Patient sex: M
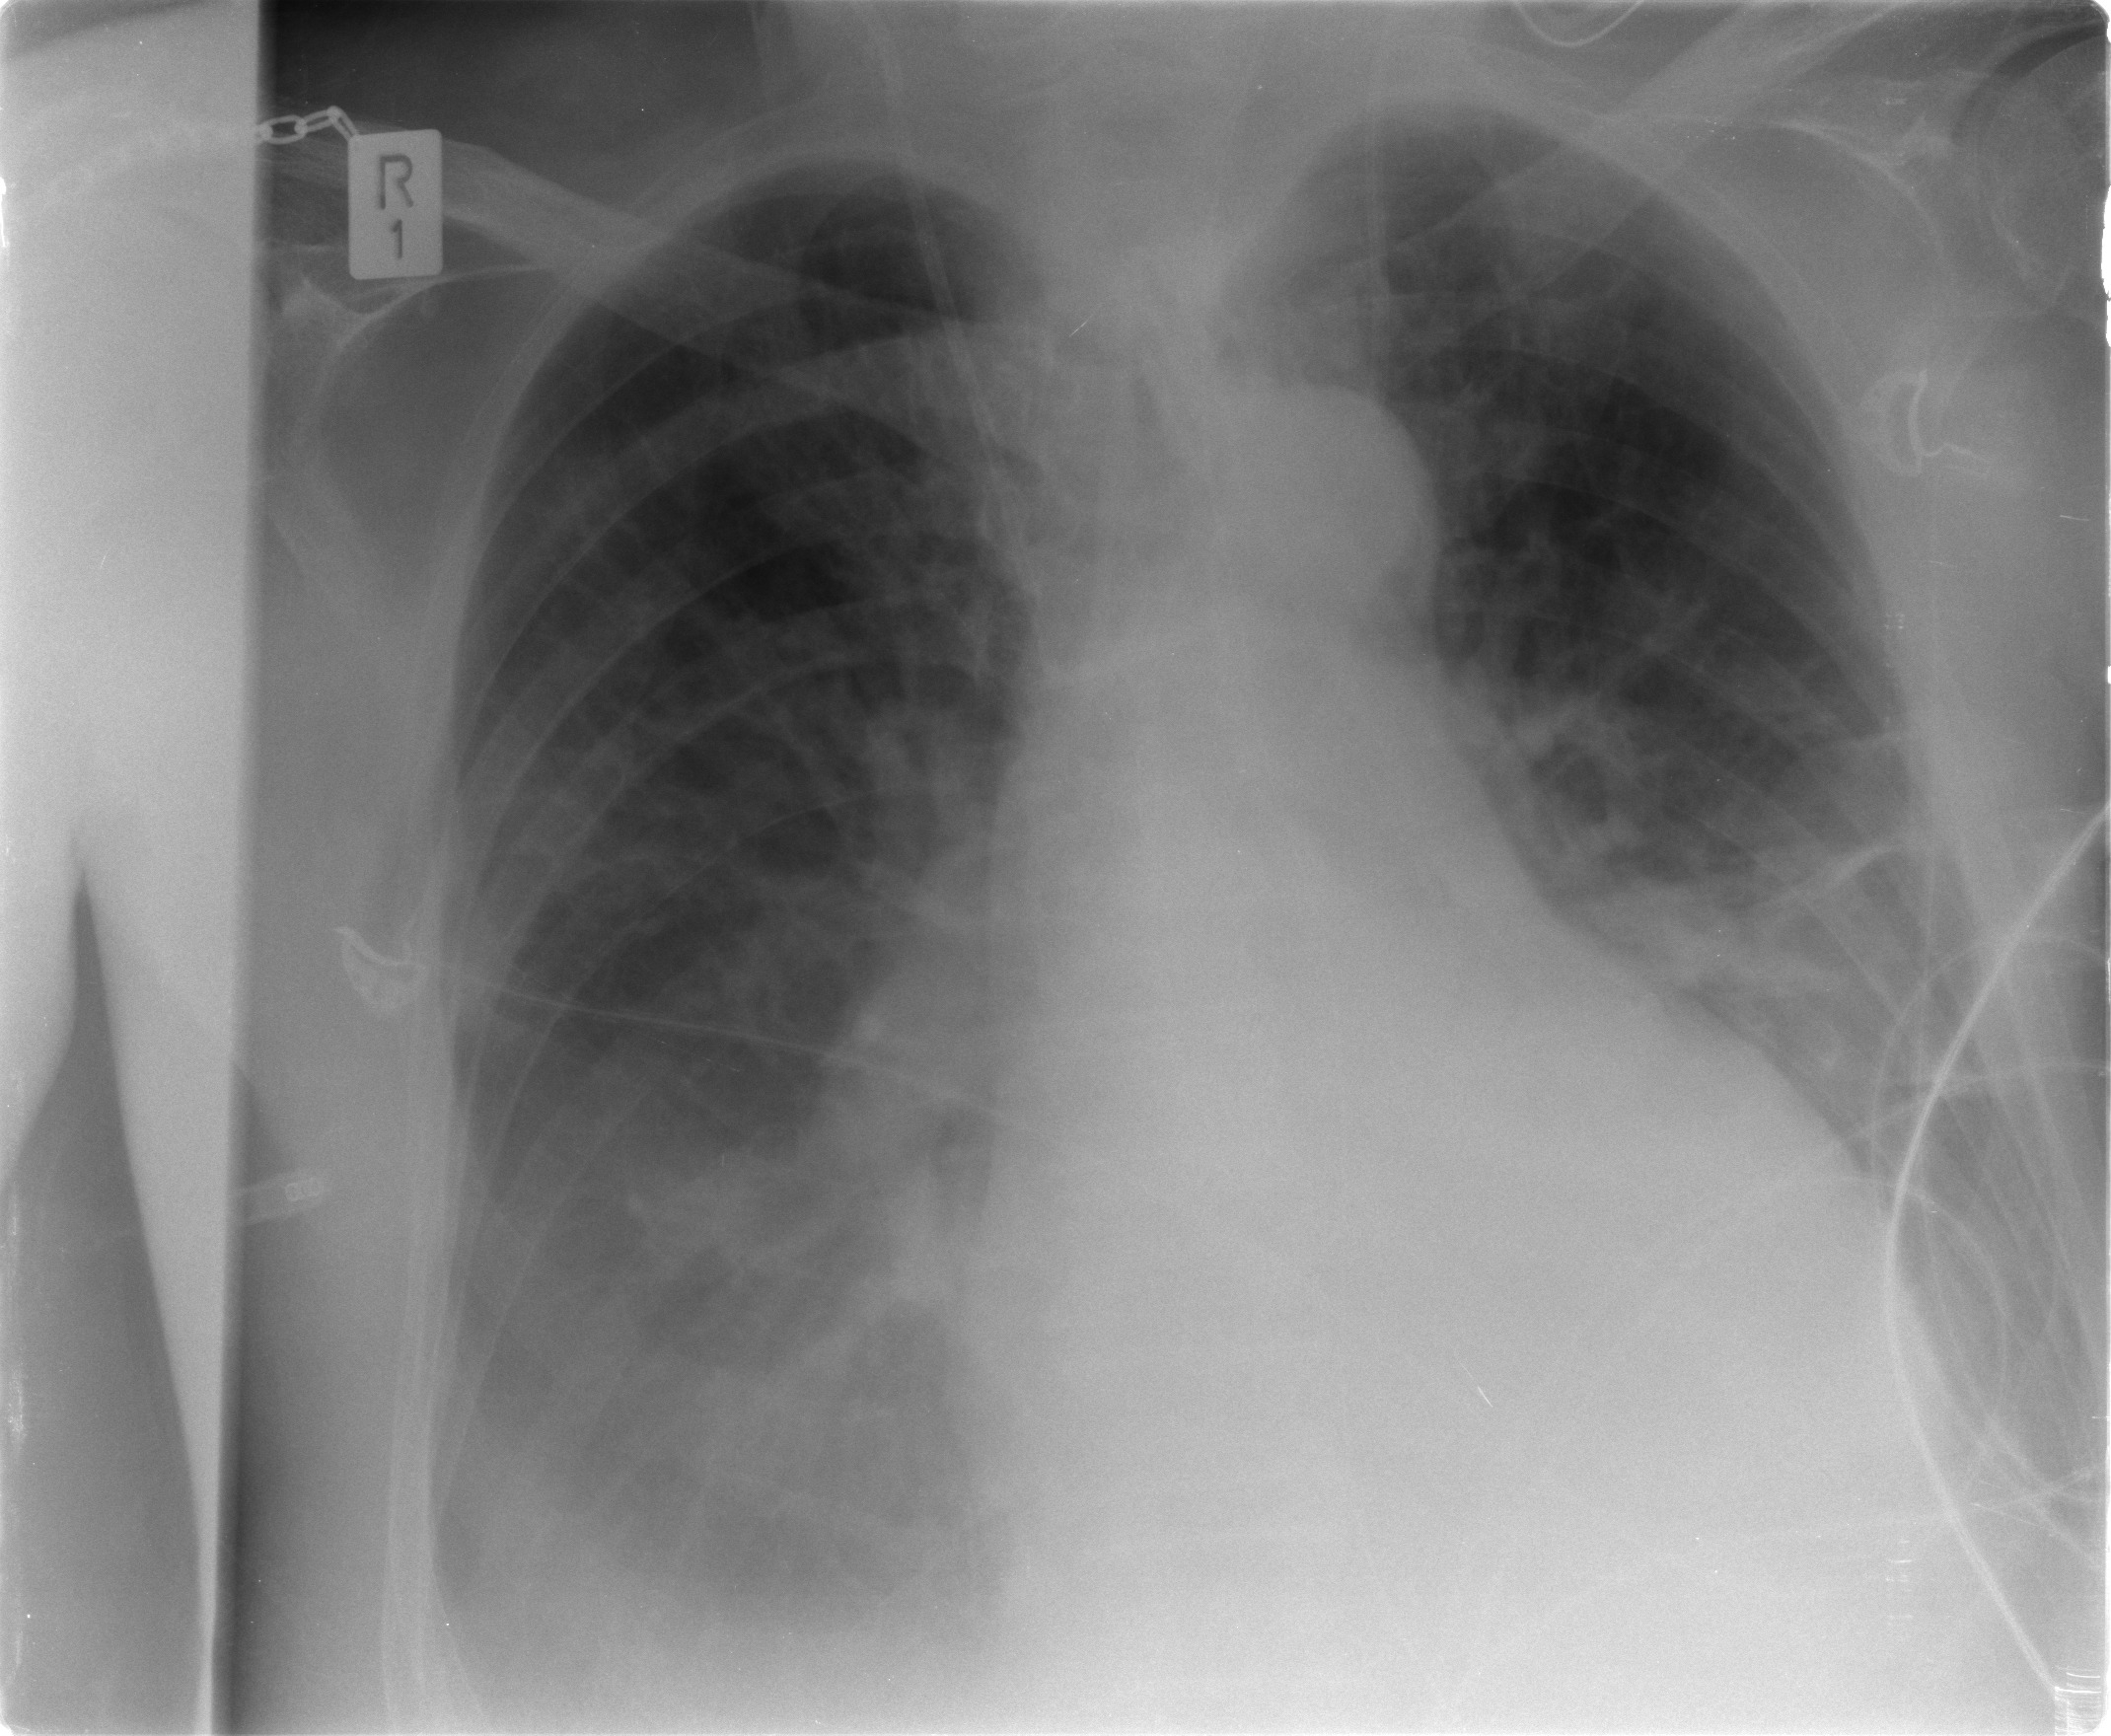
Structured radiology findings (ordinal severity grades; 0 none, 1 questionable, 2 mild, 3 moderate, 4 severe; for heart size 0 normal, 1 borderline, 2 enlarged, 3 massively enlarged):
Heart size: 2
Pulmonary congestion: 1
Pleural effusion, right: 2
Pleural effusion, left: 2
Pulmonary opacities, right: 0
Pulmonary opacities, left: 0
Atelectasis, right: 2
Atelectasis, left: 2